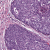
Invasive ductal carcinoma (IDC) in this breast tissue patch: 0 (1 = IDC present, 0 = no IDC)